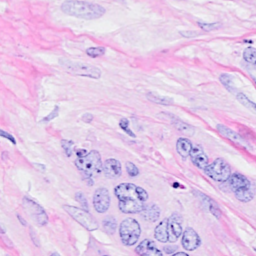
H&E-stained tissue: Breast